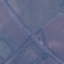
Label: Highway